Field crop: maize
Growth stage: 2
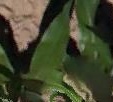
Species: maize